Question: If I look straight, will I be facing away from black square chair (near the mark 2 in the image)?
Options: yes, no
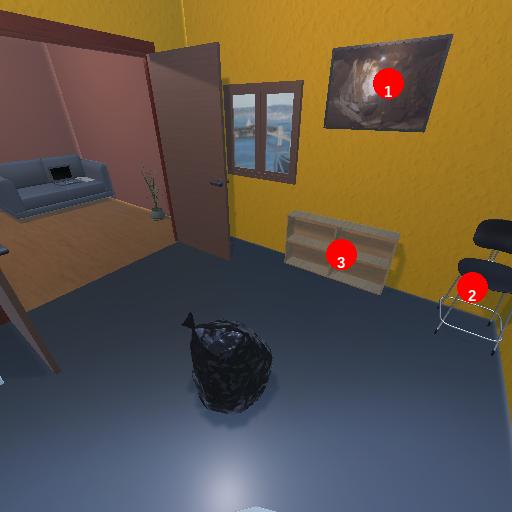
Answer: yes